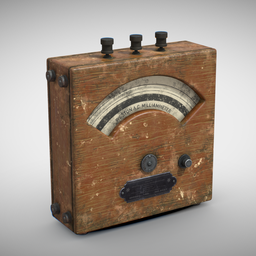
Label: electronics